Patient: sex M, age 65
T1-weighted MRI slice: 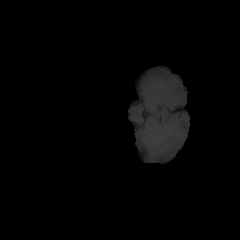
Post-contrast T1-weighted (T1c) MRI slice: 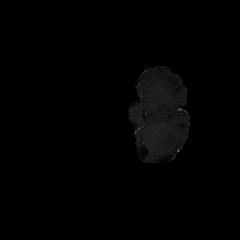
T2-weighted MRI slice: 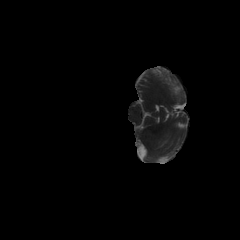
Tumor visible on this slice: no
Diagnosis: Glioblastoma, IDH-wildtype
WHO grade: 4